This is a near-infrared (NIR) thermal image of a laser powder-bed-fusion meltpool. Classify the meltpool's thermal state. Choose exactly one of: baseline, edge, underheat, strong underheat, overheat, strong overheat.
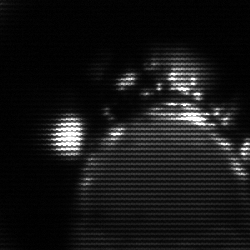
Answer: baseline